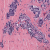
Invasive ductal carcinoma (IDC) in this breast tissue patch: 1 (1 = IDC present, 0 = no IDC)